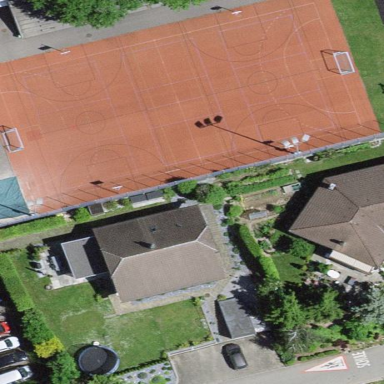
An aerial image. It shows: Multi-sport pitch with tartan surface for leisure activities on land.